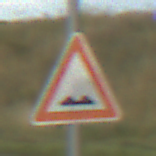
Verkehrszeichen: UnebeneFahrbahn
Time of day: SunriseSunset
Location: Outdoor (RoadRail)
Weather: PartlyCloudy
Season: NotSpecified
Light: Natural